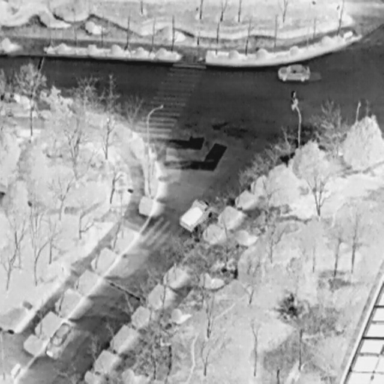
There are two Cars in the infrared image.